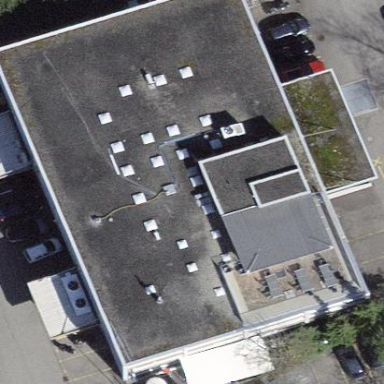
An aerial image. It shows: Commercial building.